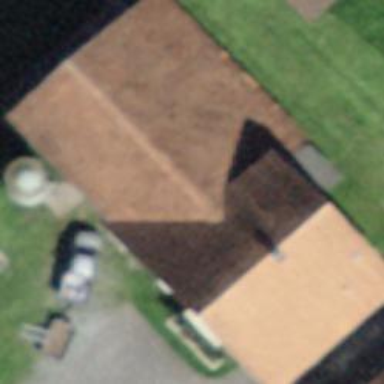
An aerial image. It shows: Farm building.